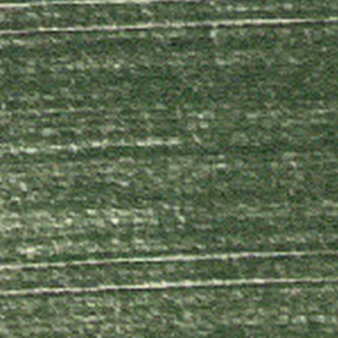
Label: other